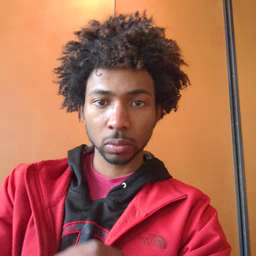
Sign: frog